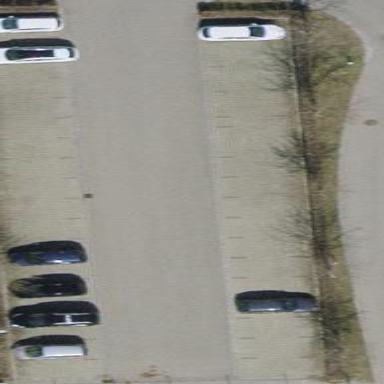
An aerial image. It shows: Street side parking area.